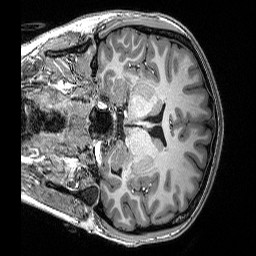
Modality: T1w
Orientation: coronal
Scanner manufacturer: siemens
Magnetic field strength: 3 T
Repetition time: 2.53 s
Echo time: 0.0033 s